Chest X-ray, AP view. Patient: 18 years old, sex M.
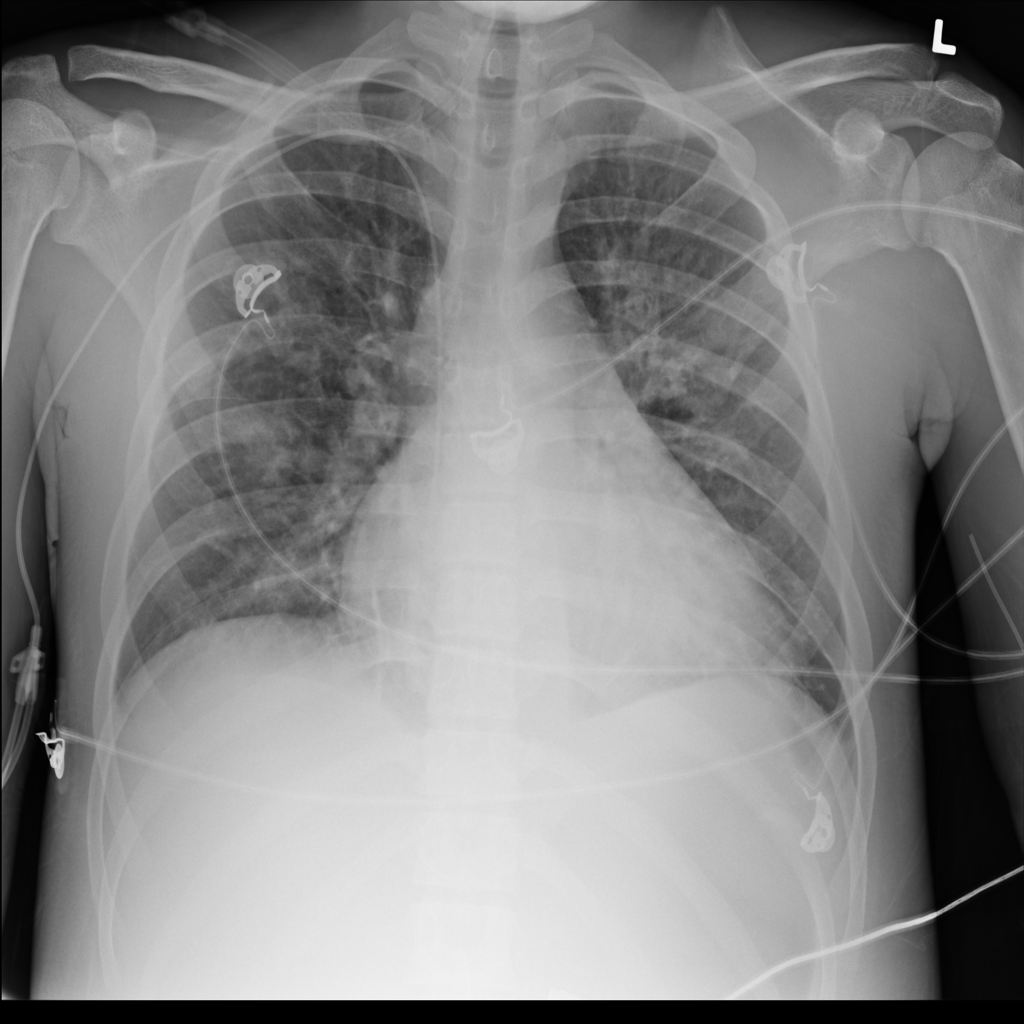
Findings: No Finding